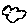
Label: cloud